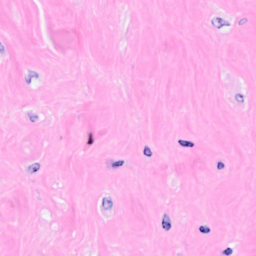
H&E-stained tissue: Breast